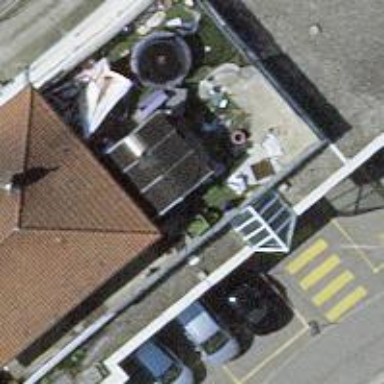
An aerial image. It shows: Cafe that also functions as bakery.